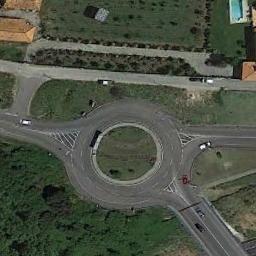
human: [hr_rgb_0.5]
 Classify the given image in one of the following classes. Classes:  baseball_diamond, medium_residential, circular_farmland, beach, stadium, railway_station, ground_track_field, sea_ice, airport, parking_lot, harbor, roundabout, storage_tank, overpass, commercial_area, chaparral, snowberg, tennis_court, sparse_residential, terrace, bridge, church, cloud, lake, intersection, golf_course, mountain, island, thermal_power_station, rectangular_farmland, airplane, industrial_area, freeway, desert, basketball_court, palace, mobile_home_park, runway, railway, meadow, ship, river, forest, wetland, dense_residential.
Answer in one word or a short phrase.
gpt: roundabout